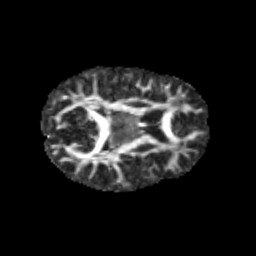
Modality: FA
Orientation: axial
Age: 13
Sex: male
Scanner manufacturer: siemens
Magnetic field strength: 3 T
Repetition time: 3.8 s
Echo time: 0.07 s